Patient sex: M
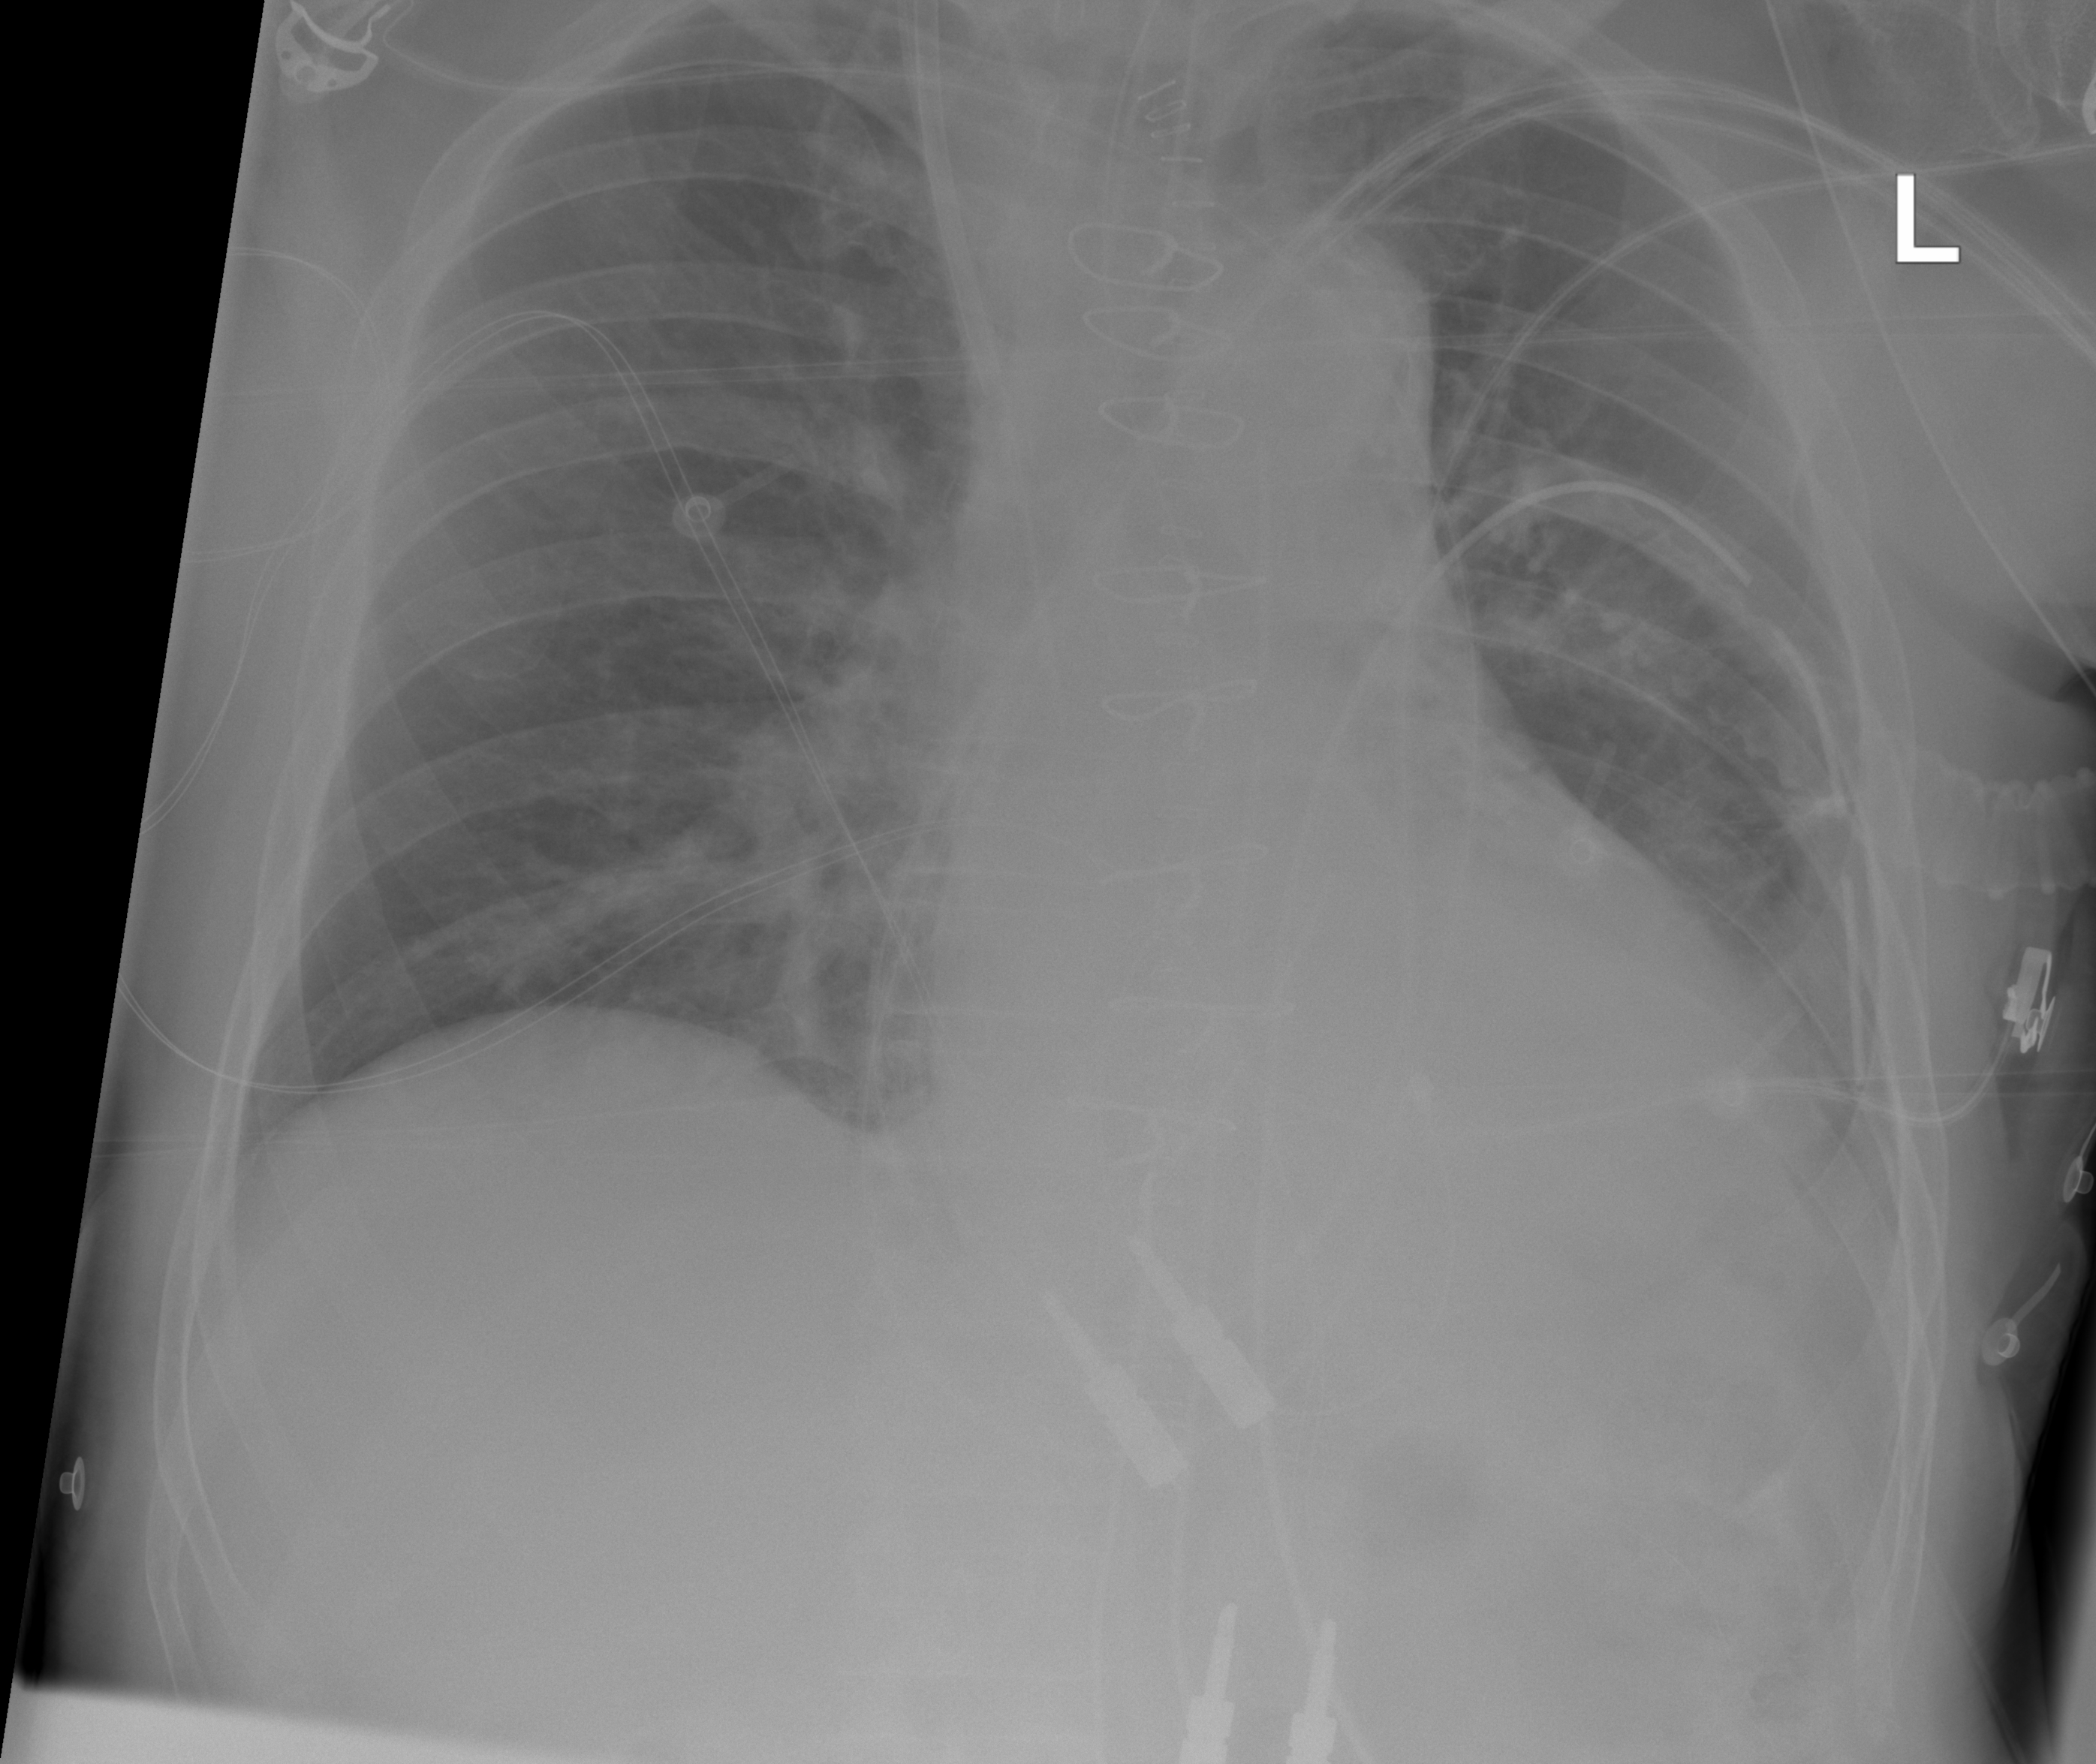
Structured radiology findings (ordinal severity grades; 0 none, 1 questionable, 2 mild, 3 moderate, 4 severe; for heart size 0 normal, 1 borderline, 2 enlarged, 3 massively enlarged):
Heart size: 1
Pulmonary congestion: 0
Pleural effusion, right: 0
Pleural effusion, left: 2
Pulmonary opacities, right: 0
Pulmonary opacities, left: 0
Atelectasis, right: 0
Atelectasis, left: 0